Question: I'm writing some validation for a form which includes an tag with type="number". If non-numeric text is entered in the input box, getting the element with javascript and checking the value returns an empty string (in Chrome and Firefox at least).

'''
var input = document.getElementById('inputId');
// -> <input type="number" id="inputId">
console.log('The value is: ', input.value);
// -> The value is:
console.log(typeof inputs.value);
// -> string
'''
Is there a way to get whatever is in the input if the entered text doesn't match the input's "type" attribute?
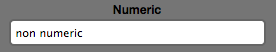
Answer: Found my answer here thanks to @Michael Perrenoud
<URL>
TL;DR switch to type="text" if you need to customize the validation